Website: home-depot
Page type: delivery-shipping
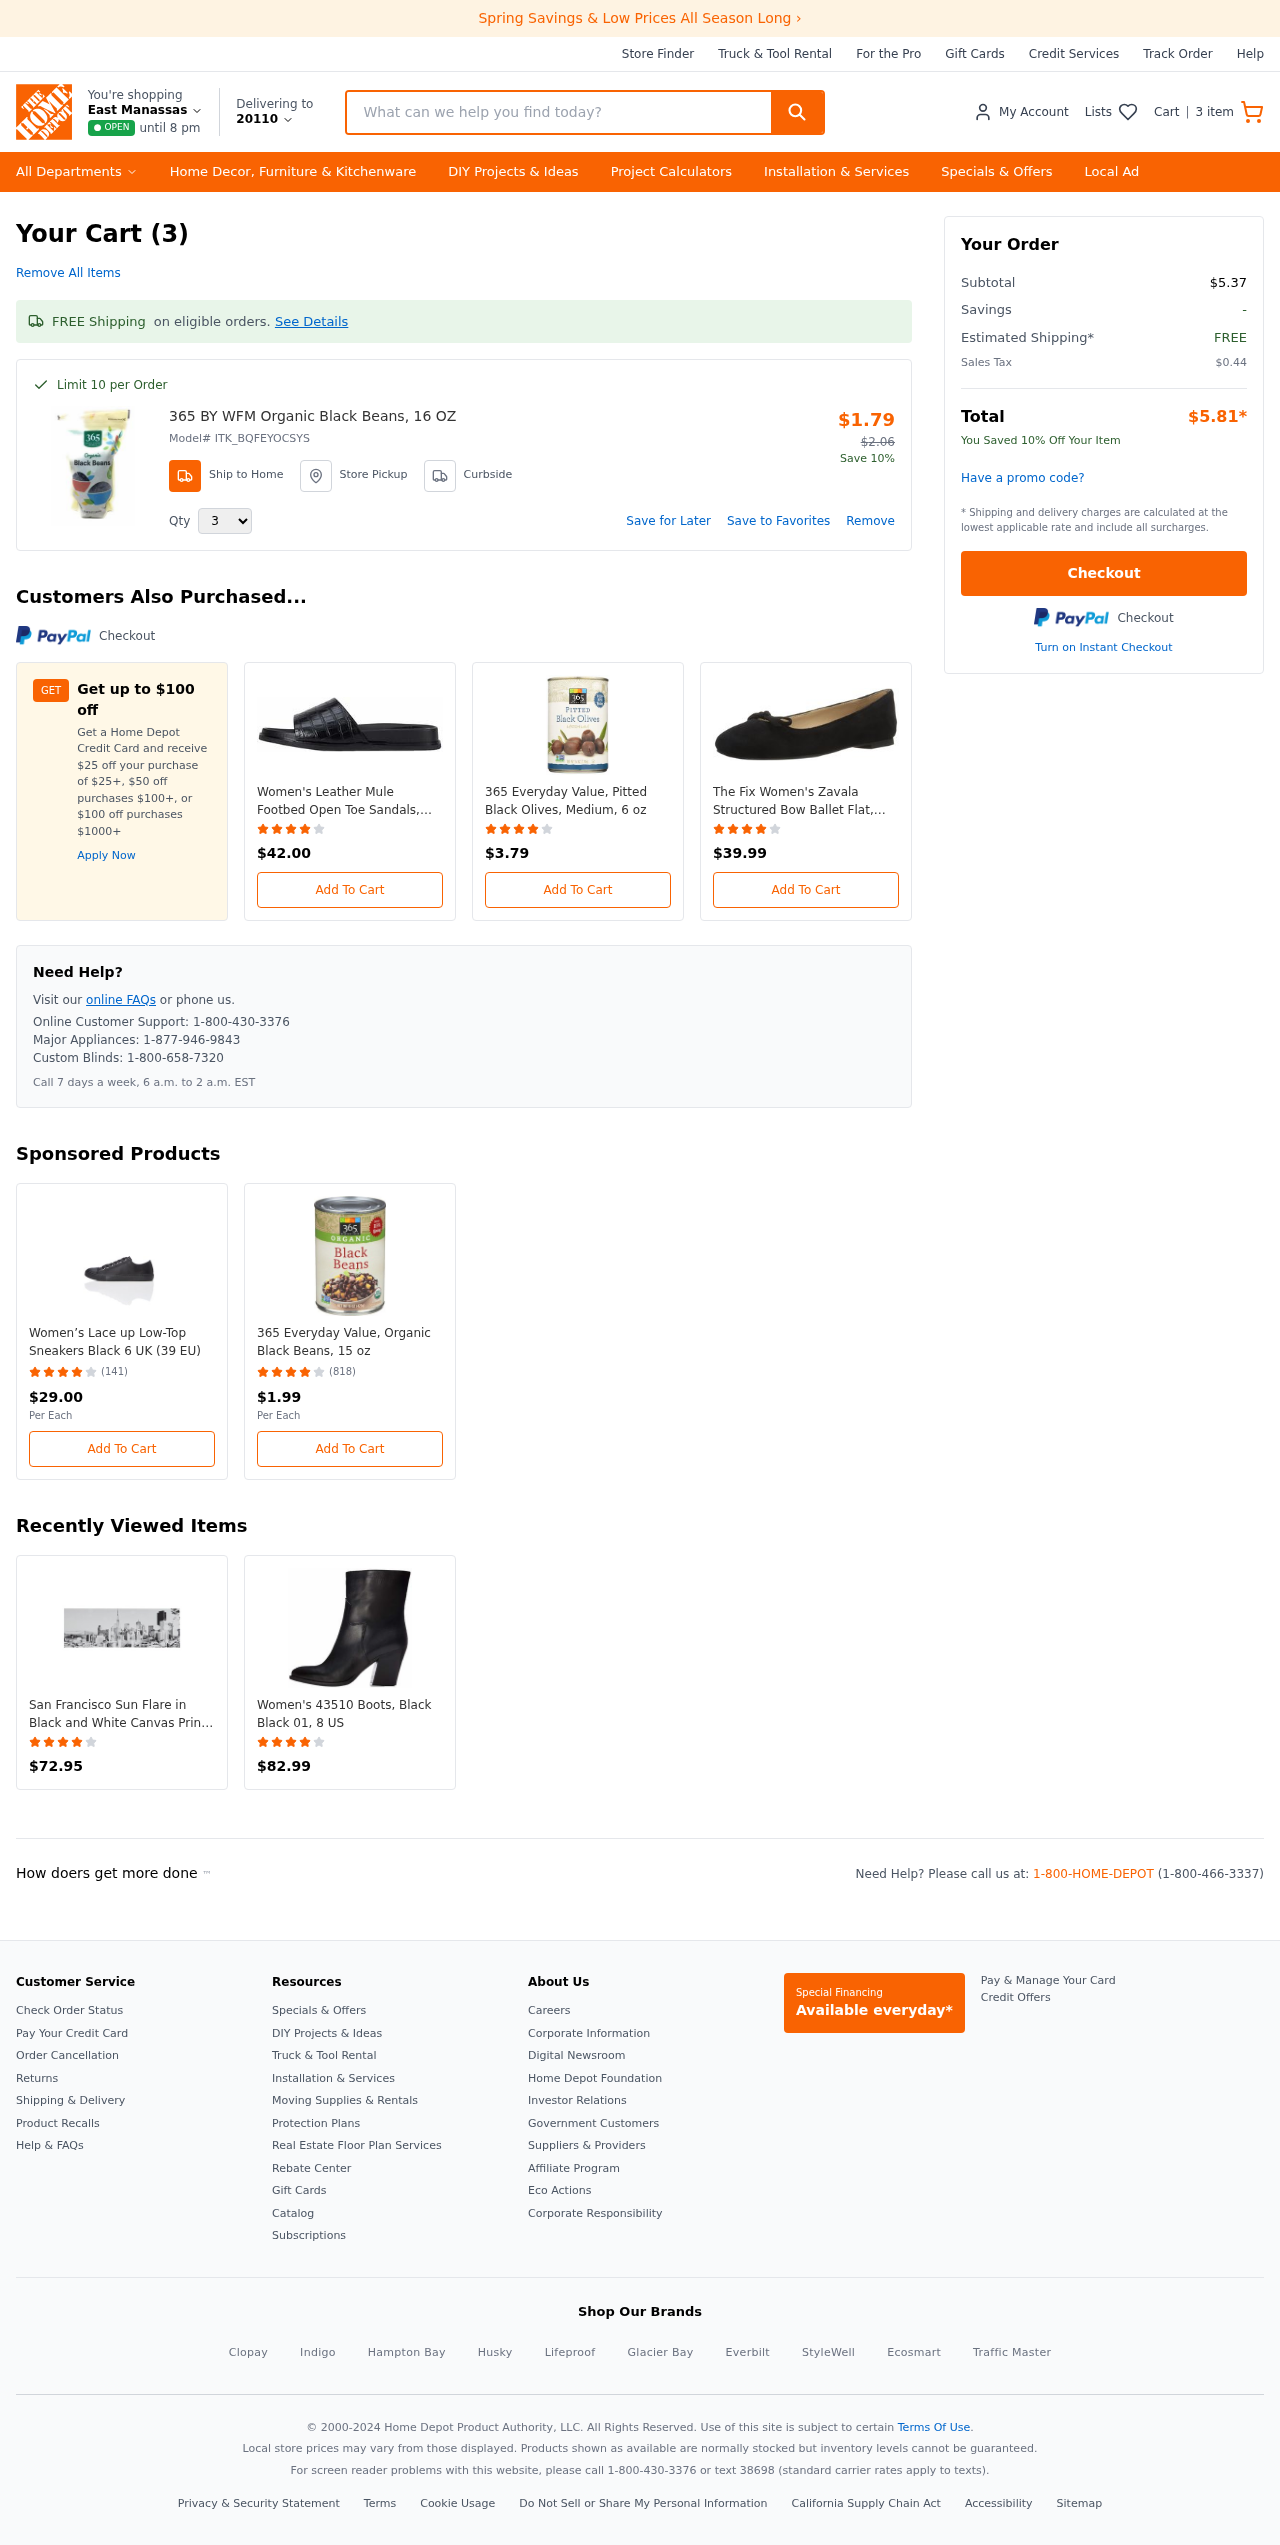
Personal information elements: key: PII_CITY_STATE
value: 20110
Product elements: key: PRODUCT1_NAME
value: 365 BY WFM Organic Black Beans, 16 OZ
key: PRODUCT1_PRICE
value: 1.79
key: PRODUCT1_QUANTITY
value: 3
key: PRODUCT2_NAME
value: Women's Leather Mule Footbed Open Toe Sandals, Schwarz Black Croc, 6 us
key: PRODUCT2_PRICE
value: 42
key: PRODUCT2_RATING
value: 4.6
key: PRODUCT3_NAME
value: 365 Everyday Value, Pitted Black Olives, Medium, 6 oz
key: PRODUCT3_PRICE
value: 3.79
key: PRODUCT3_RATING
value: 4.5
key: PRODUCT4_NAME
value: The Fix Women's Zavala Structured Bow Ballet Flat, Black, 9 B US
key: PRODUCT4_PRICE
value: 39.99
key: PRODUCT4_RATING
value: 4.2
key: PRODUCT5_NAME
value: Women’s Lace up Low-Top Sneakers  Black 6 UK (39 EU)
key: PRODUCT5_NUM_RATINGS
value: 141
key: PRODUCT5_PRICE
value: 29
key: PRODUCT5_RATING
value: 4.5
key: PRODUCT6_NAME
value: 365 Everyday Value, Organic Black Beans, 15 oz
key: PRODUCT6_NUM_RATINGS
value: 818
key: PRODUCT6_PRICE
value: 1.99
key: PRODUCT6_RATING
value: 4.9
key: PRODUCT7_NAME
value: San Francisco Sun Flare in Black and White Canvas Print of San Francisco
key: PRODUCT7_PRICE
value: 72.95
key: PRODUCT7_RATING
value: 4.9
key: PRODUCT8_NAME
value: Women's 43510 Boots, Black Black 01, 8 US
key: PRODUCT8_PRICE
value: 82.99
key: PRODUCT8_RATING
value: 4.4
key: PRODUCT1_MODEL_ID
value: ITK_BQFEYOCSYS
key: PRODUCT1_ORIGINAL_PRICE
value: $2.06
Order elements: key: ORDER_NUM_ITEMS
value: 3
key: ORDER_NUM_ITEMS
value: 3 item
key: ORDER_SUBTOTAL
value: $5.37
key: ORDER_TAX
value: $0.44
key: ORDER_TOTAL
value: $5.81
Search elements: key: HEADER_SEARCH
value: What can we help you find today?